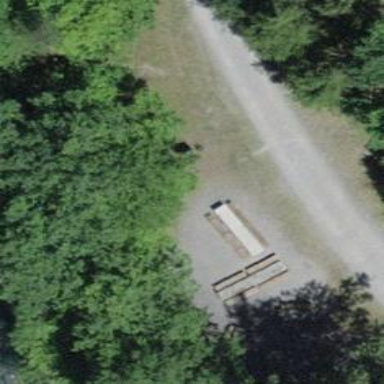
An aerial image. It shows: Picnic table located in leisure land area.